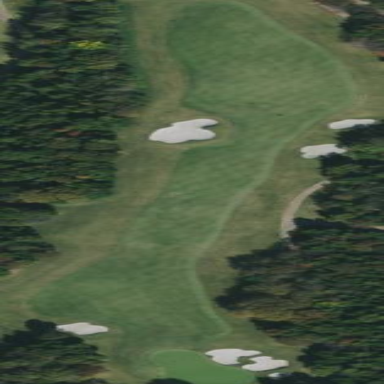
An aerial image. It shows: Golf fairway in the image.